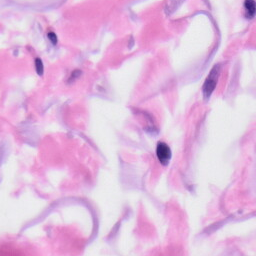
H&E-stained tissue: Skin